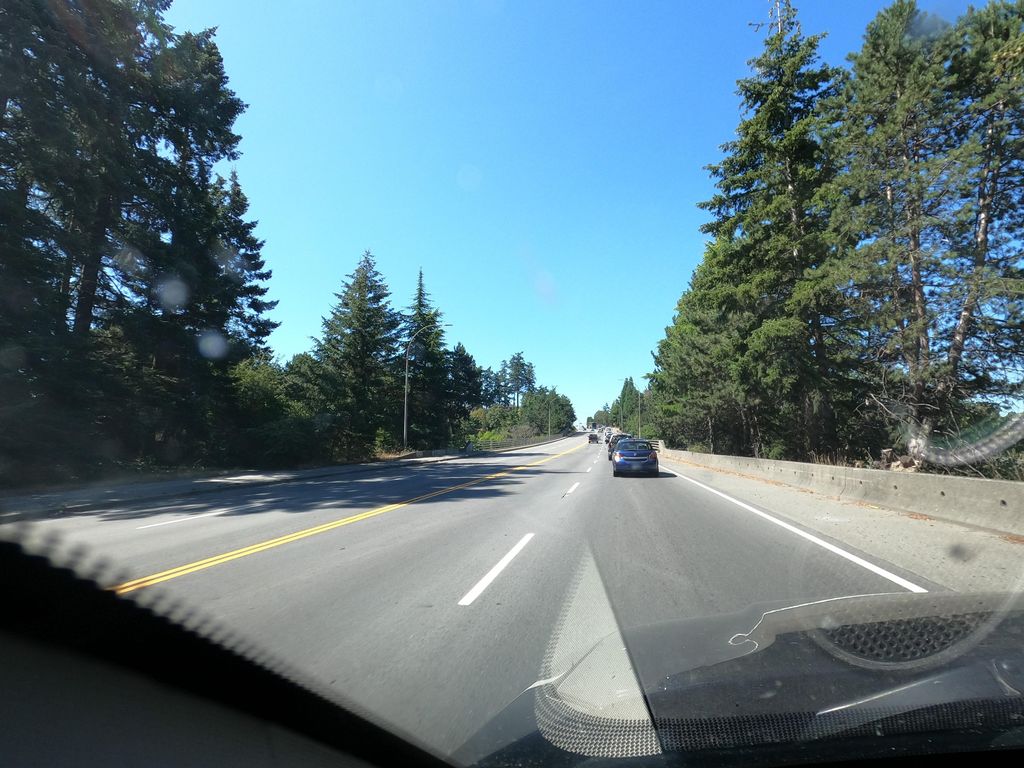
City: victoria